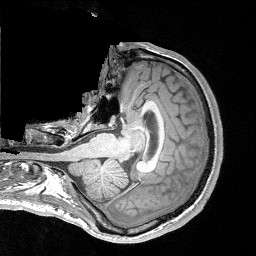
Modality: T1w
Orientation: axial